Question: My app is Navigation base application.In this application , UIViewController has button event . Tap on Button firing to (pushViewController) CalendarTableview. Now i need to add Tabbar and tabitem to calendartableview . how to add Tabbar and tabitem to CalendarTableview. help me .
here is my picture.
Thanks.
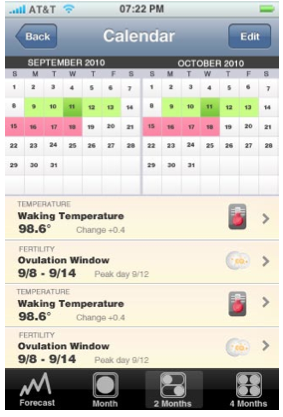
Answer: UINavigationController has a built-in navigation-toolbar. Check <URL>, that should help if I understand your problem right.